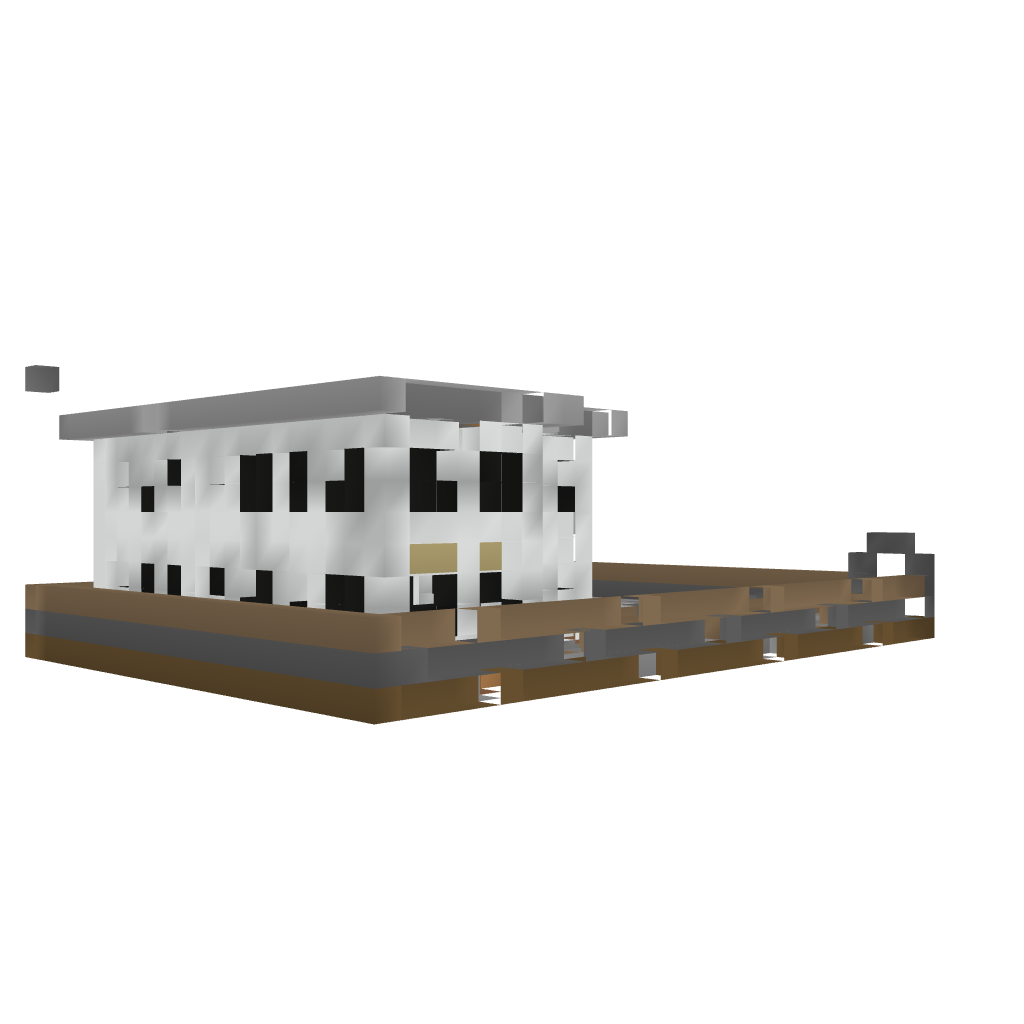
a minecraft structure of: Vip House